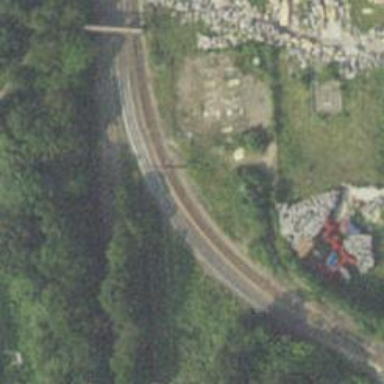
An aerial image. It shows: Railway yard used for servicing trains.